Interaction volume radius: 5 \u00c5
Interaction volume height: 10 \u00c5
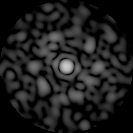
Disorder parameter: 0.8755